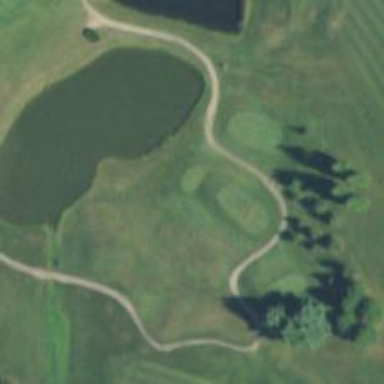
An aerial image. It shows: Golf hole.